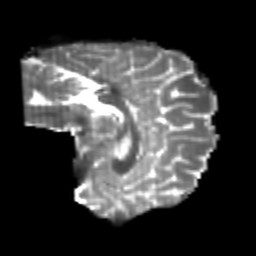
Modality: T2w
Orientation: sagittal
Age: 20
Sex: male
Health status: healthy
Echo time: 0.074 s